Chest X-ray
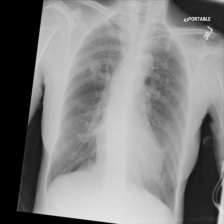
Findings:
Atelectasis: negative
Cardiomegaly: negative
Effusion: negative
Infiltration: negative
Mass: positive
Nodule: negative
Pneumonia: negative
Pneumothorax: negative
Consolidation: negative
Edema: negative
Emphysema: negative
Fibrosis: negative
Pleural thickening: negative
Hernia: negative